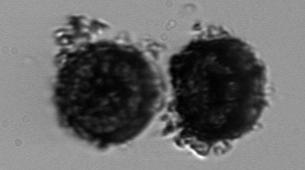
Label: Thalassiosira_TAG_external_detritus